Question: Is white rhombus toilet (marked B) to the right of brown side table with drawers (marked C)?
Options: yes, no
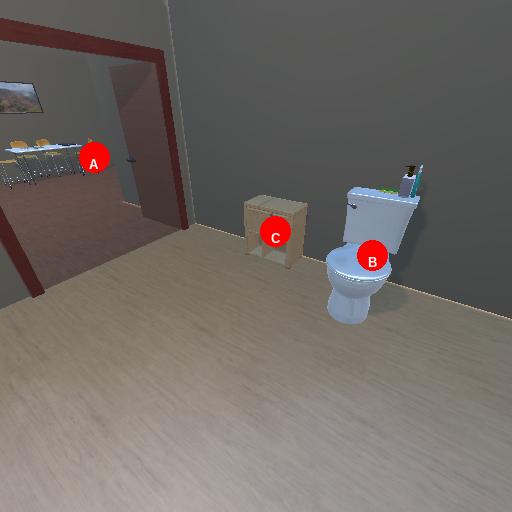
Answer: yes